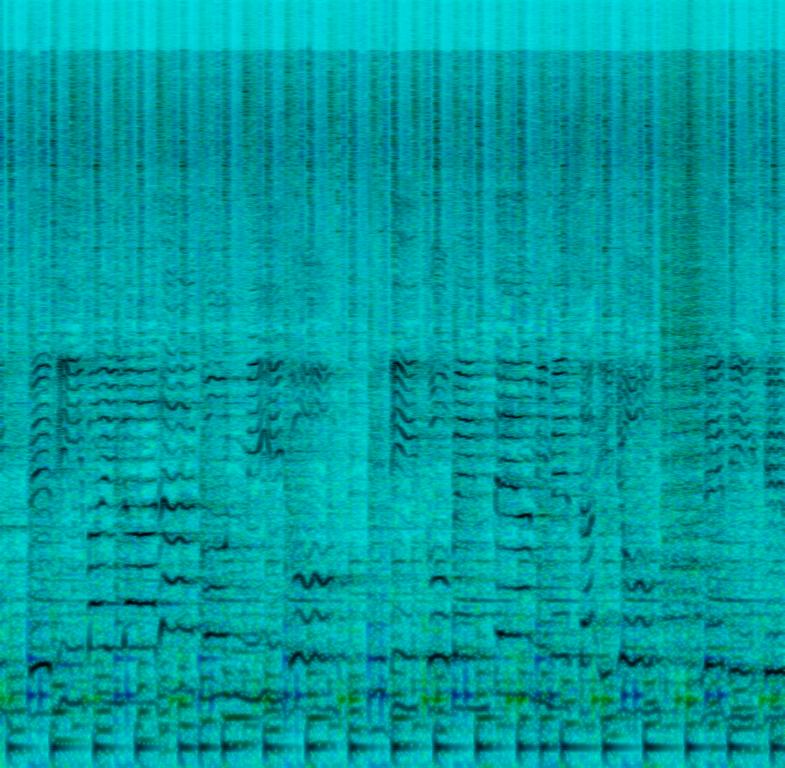
The low quality recording features a regional Mexican song that consists of a flat male vocal singing over groovy trombone, shimmering shakers, short brass melody and wooden percussive elements. It sounds emotional, passionate and happy.